Question:
There are three boxes in a line, each one containing an image and a title.
I can use 'height' property to make their height equal. But in a Responsive view, when the boxes shrink, because of the fixed height, a box will look with an extra white space after the title (specially when the title fill just a line, not two)
I can use 'padding-bottom', but it will not give my boxes an equal height, because some have a longer title and will fill two line instead of one, so will have more height.
What's the solution of giving these boxes an equal height which don't make me extra white space when shrink in responsive view?
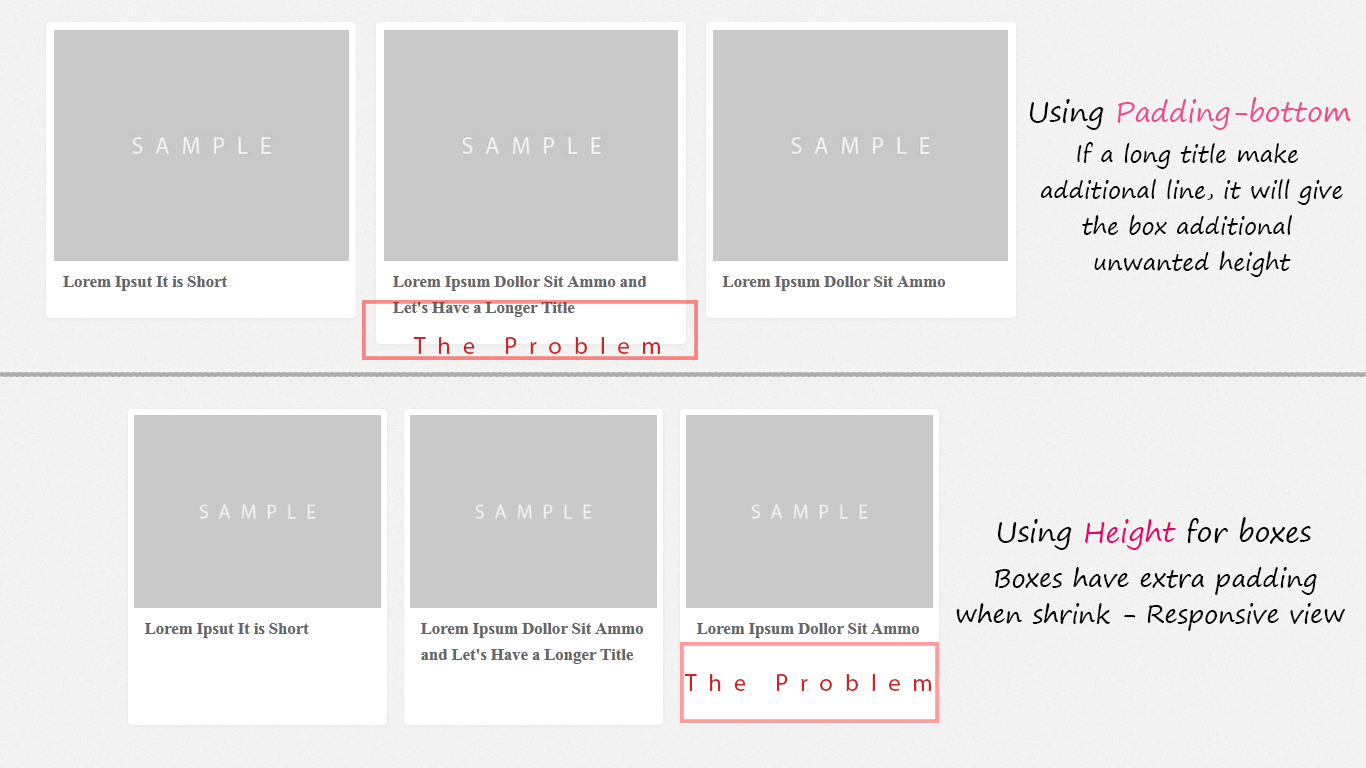
Answer: if you use jquery add this code to the bottom of your page:
'''
var max=0;
$('article').each( function (){
if($(this).height()>max)
max=$(this).height();
});
$('article').height(max);
'''